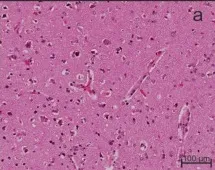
Histopathological analyses of brain biopsy. (A) Images show a mild hypercellularity.
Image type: pathology (h&e)